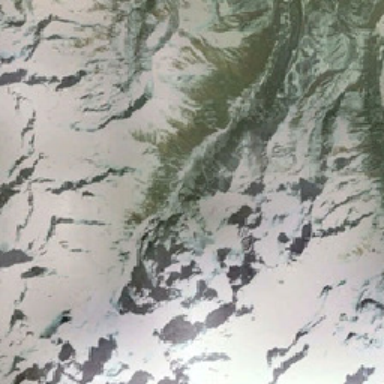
Here are some snow cap tops .